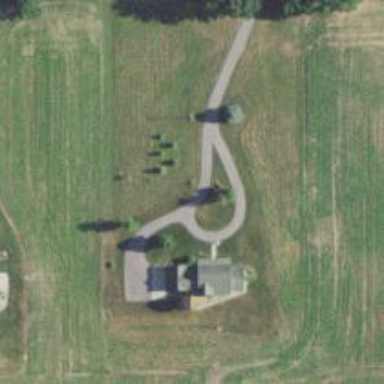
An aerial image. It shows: Driveway.